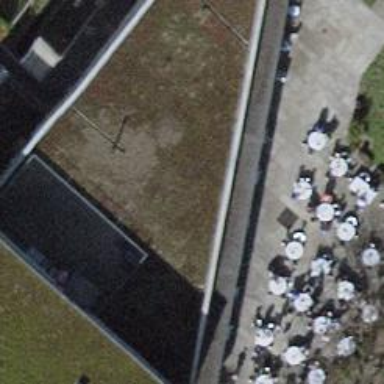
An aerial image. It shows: Restaurant.